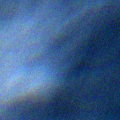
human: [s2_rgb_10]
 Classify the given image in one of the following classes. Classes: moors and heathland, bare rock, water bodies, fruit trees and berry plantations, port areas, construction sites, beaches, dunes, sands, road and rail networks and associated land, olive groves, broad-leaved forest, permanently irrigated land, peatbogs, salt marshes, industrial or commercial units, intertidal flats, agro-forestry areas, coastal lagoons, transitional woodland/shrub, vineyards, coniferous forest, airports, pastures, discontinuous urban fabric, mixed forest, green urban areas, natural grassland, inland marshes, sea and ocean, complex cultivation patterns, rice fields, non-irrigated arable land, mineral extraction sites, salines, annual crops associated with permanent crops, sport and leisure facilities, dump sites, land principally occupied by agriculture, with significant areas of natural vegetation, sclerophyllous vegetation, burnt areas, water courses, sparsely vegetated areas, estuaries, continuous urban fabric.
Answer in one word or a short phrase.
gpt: sea and ocean